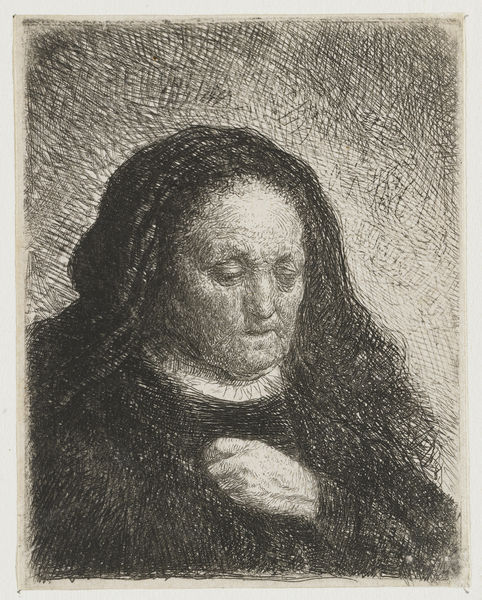
Titel: Rembrandt's moeder met haar hand op haar borst: kleine buste
Künstler: Rembrandt Harmensz. van Rijn
Standort: Amsterdam
Institution: Rijksmuseum
Schlagwörter: white, black, collar, dress, face, gray, grey, hair, lady, nose, old, portrait, woman, hand, sad, frau, head, eyes, drawing, paper, chin, elderly, mouth, wrinkles, sketch, cheeks, ink, pencil, fingers, charcoal, tan, hatching, forehead, haare, alt, wrinkle, old lady, portret, nun, veins, moth, neckless, lids, covering, matron, wrinkld, gläubig, anstrengung